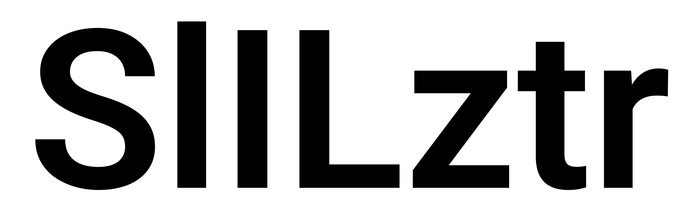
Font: Roboto_SemiBold